Question: I use R markdown in combination with LaTeX to create dynamic PDF reports. To generate the summarizing tables I use the package.
I'd like to change the styling of individual cells.
Example: Consider the R dataframe 'mtcars[1:10, 1:5]'. Using this would be rendered into some nice table:
'''
kable(mtcars[1:10, 1:5], format="latex", booktabs = T)'
'''

Now I want to change the style of certain cells. Say the 2nd and 8th entry of should be green, the 4th and 5th of should be orange and italicized and the last four entries of should be red and bold. And the same cells should be like that, no matter which entries are in the cells.
I'm perfectly aware of the documentation and the examples, such as row and column specific colouring. But the documentation for deals only with conditional logic depending on the cell values, while I'd like to colour the cells independently.
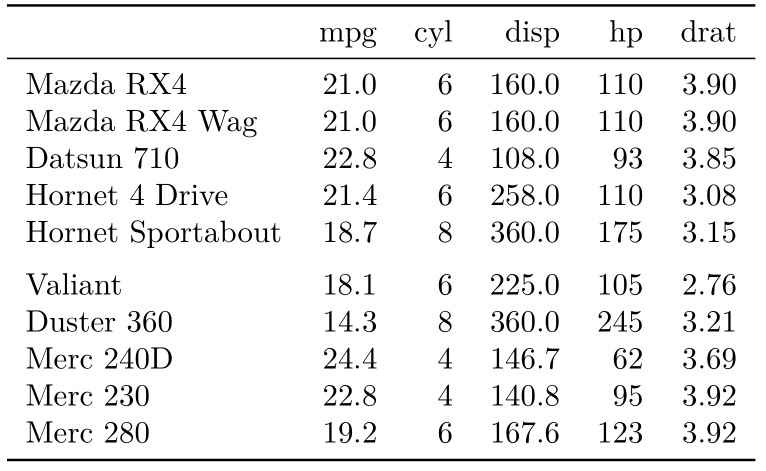
Answer: As you have seen, the 'cell_spec' function is useful if you want to colour a whole row or column. As 'kableExtra' does not supply a function to directly edit a single cell, the "easiest" way to do this is to directly paste the LaTeX commands into the cell. I have used this approach in a similar answer <URL>:
'''
---
output: pdf_document
header-includes:
- \usepackage{booktabs}
---
'''{r pressure, echo=FALSE}
df <- mtcars[1:10, 1:5]
df[1,5] <- paste0("\\underline{", df[1,5], "}")
df[1,1] <- paste0("\\textcolor{red}{", df[1,1], "}")
df[2,2] <- paste0("\\textcolor{green}{\\textbf{", df[2,2], "}}")
# # Equivalent to:
# library(kableExtra)
# df[1, 5] <- cell_spec(df[1, 5], "latex", underline = T)
# df[1, 1] <- cell_spec(df[1, 1], "latex", color = "red")
# df[2, 2] <- cell_spec(df[2, 2], "latex", color = "green", bold = T)
knitr::kable(df, format="latex", booktabs = T, escape = F)
'''
'''
<URL>
You can adapt this to work for your example. You may want to check out the available LaTeX formatting here: <URL>